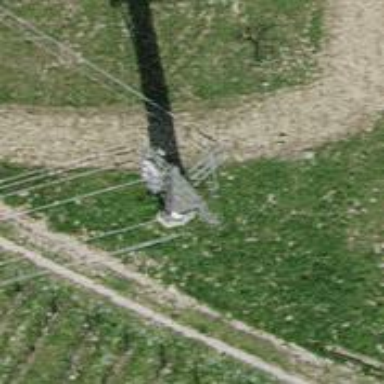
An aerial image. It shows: Power pole.